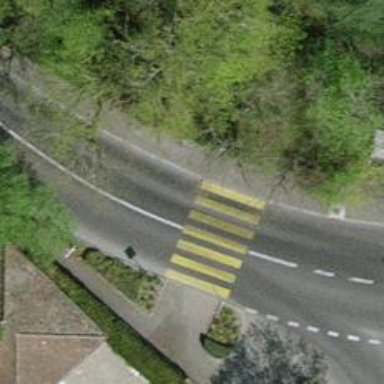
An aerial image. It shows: Asphalt road classified as tertiary.